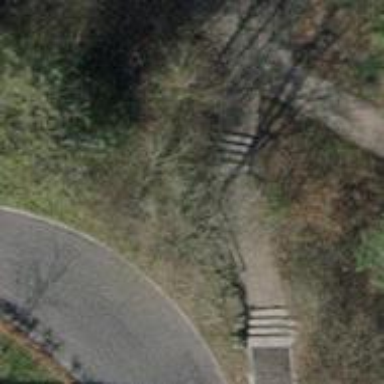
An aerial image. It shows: Set of steps on the road.